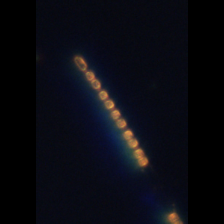
Taxon: Skeletonema
Group: Diatoms